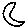
Label: moon